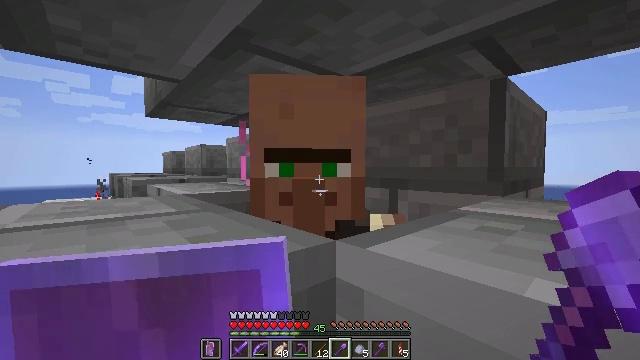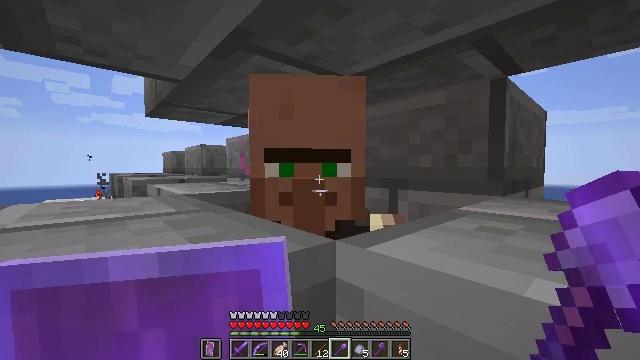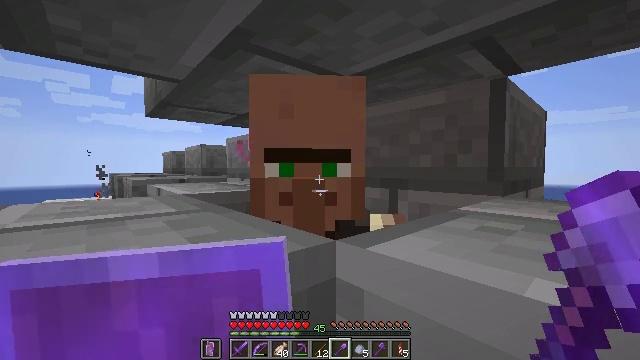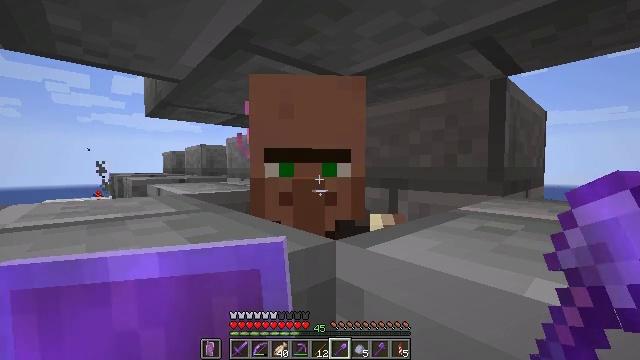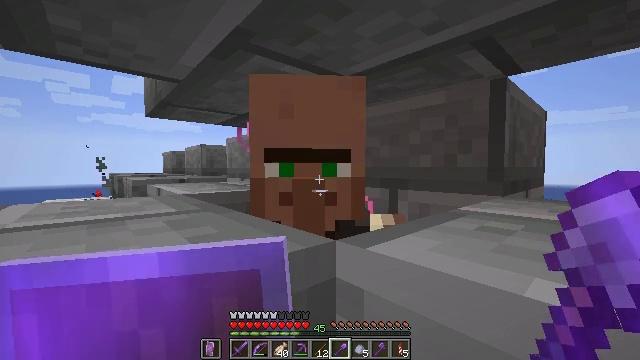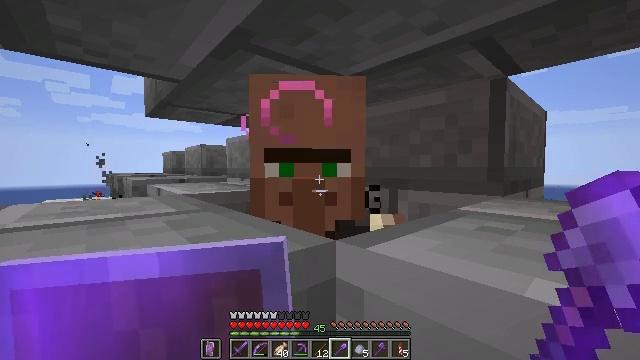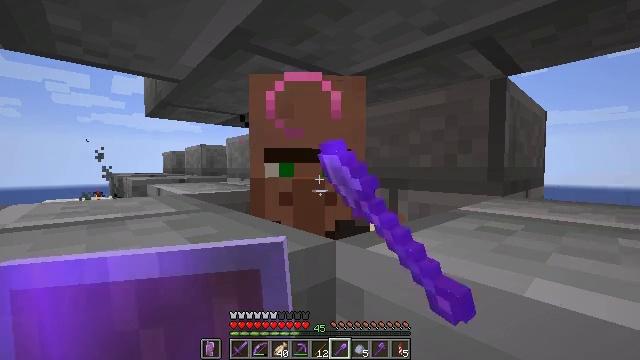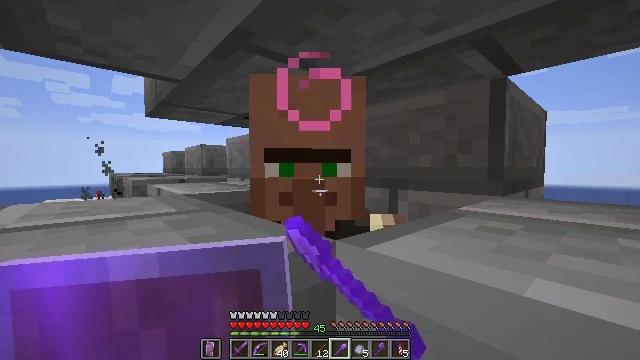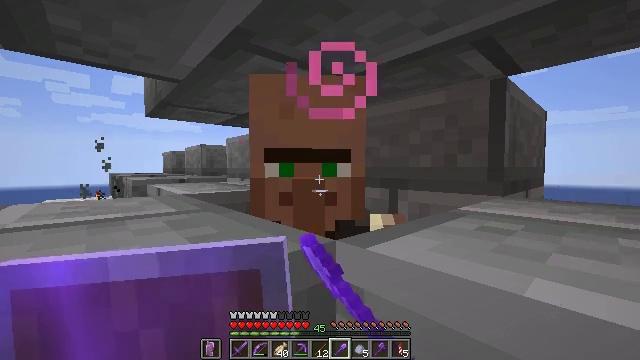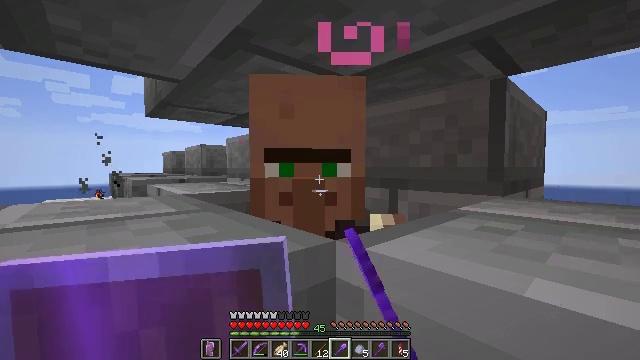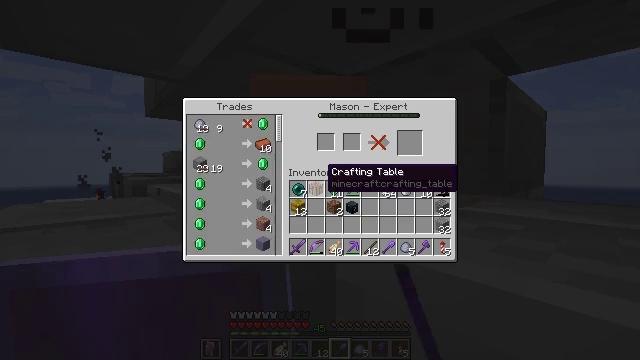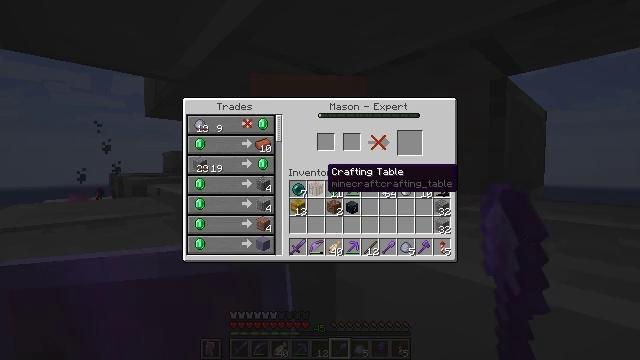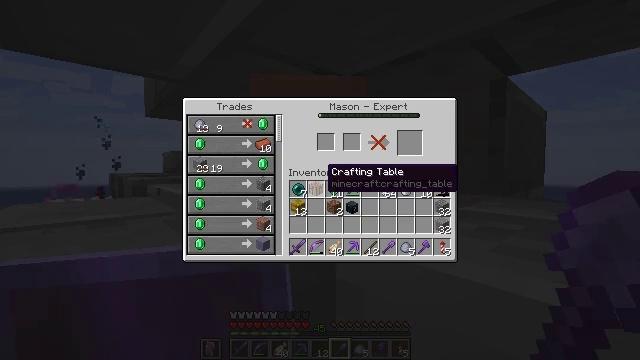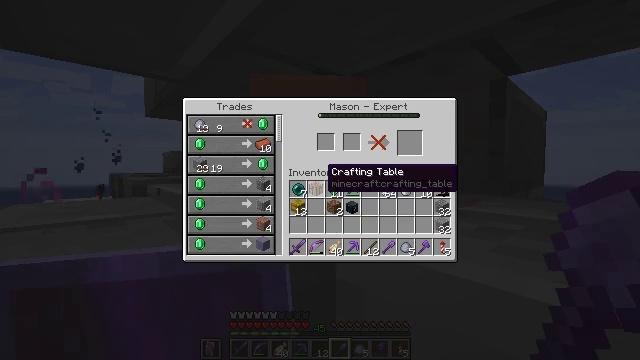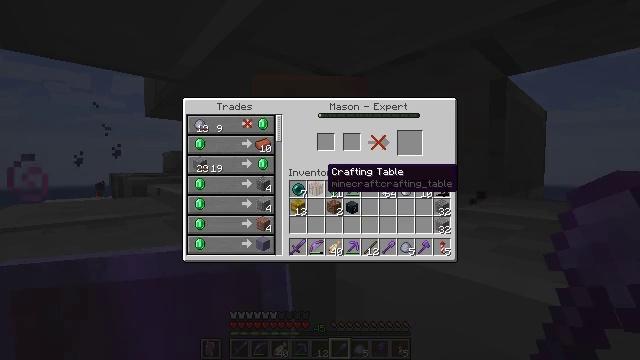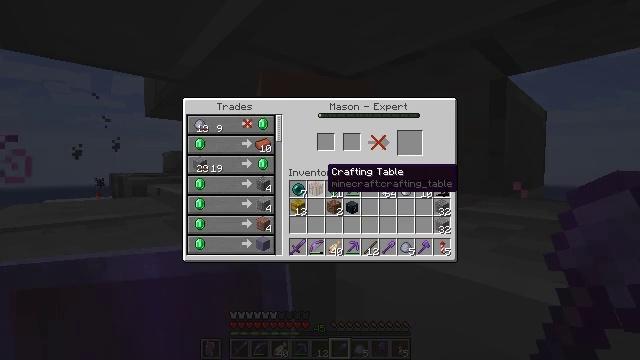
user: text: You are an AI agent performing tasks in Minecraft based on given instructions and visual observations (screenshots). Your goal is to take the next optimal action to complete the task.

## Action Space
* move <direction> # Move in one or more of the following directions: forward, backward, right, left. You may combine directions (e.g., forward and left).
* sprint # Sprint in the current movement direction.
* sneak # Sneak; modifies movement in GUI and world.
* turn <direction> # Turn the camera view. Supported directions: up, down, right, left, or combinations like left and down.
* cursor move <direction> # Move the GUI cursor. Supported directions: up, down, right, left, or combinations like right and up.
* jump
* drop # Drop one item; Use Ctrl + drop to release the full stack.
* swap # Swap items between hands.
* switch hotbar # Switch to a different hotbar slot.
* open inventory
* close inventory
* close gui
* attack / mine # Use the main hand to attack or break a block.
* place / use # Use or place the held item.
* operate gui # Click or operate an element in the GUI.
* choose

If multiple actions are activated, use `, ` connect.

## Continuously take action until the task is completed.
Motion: motion action
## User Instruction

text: craft item light blue terracotta
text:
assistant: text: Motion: no_op
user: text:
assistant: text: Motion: no_op
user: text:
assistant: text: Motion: no_op
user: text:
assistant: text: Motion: no_op
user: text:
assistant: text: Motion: use / place
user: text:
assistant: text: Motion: use / place
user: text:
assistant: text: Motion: use / place
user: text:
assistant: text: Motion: no_op
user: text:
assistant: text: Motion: no_op
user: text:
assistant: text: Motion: no_op
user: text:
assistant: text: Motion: no_op
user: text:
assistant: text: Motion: no_op
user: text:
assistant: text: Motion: no_op
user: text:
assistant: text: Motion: no_op
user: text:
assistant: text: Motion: no_op
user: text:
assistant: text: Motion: turn left
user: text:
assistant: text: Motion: turn left
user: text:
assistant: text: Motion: turn left
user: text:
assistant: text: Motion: turn left and down
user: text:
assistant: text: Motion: turn down
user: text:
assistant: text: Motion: turn down
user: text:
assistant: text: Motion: no_op
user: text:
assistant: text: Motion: no_op
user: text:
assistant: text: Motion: no_op
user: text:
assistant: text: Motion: no_op
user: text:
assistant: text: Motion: no_op
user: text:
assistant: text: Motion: no_op
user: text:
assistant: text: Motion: no_op
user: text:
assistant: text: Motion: no_op
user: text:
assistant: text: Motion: no_op